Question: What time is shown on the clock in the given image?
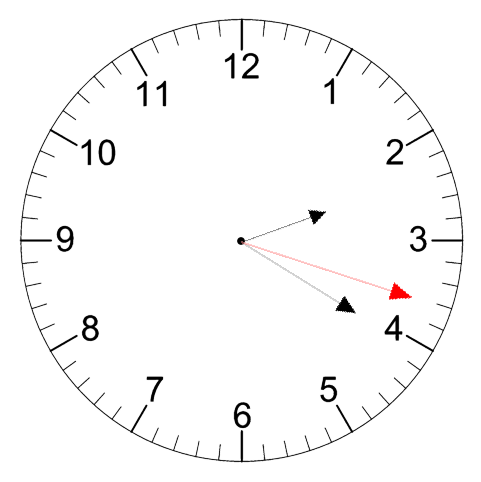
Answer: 02:20:18